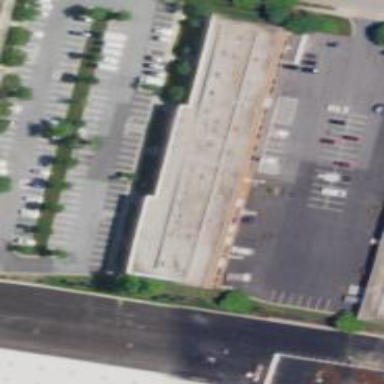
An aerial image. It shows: Warehouse.